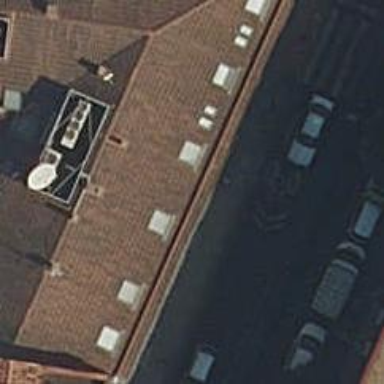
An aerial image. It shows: Hostel that serves as student accommodation.